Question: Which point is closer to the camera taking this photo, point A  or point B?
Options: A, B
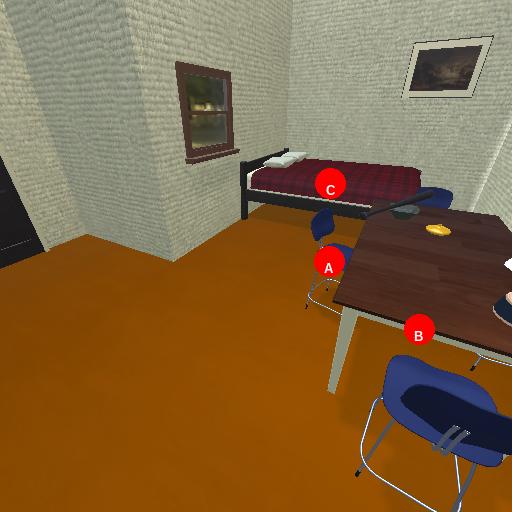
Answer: A